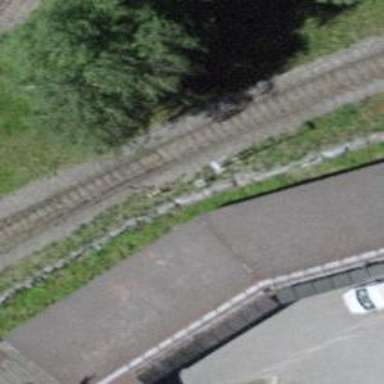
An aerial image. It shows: Railway switch.